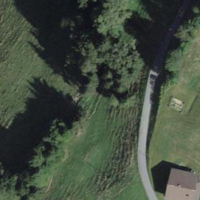
EUNIS habitat code: 41
Species observed at this site:
Trifolium repens